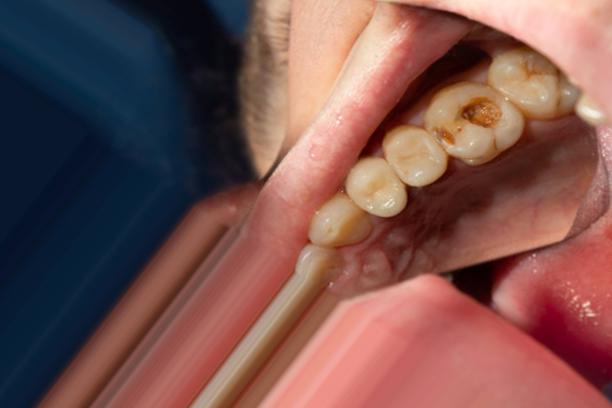
Condition: Caries